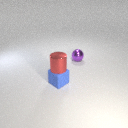
small purple metal sphere behind small blue rubber cube